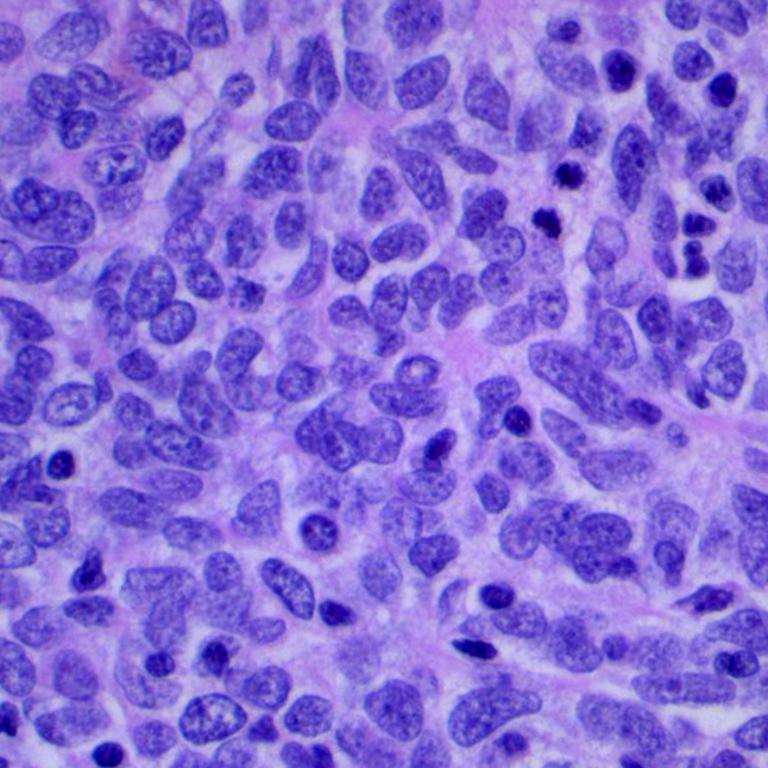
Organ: lung
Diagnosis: squamous carcinomas